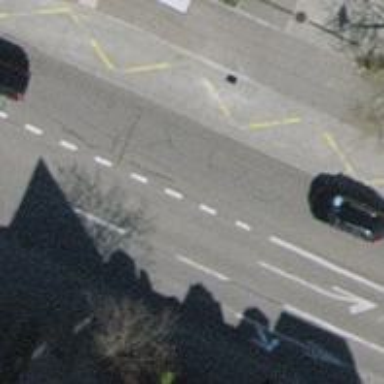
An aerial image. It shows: Primary highway with asphalt surface. There is separate cycle lane and trolley wire along the sidewalk.